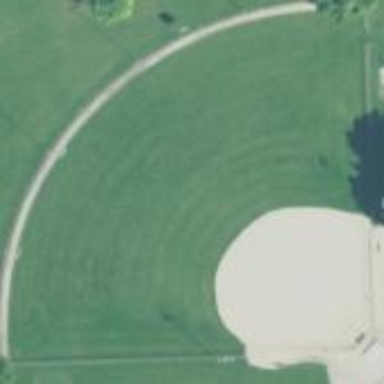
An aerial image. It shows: Baseball pitch for leisure land activities.